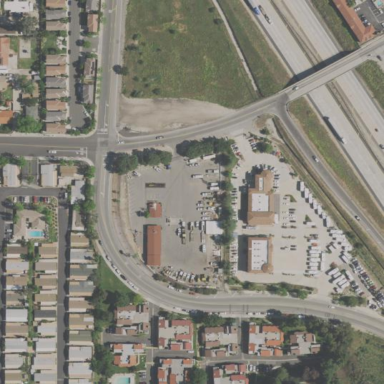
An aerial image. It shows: Car shop.